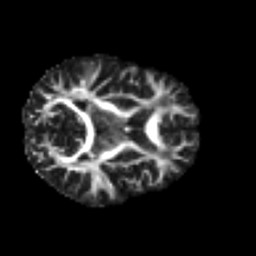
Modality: FA
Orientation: axial
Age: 27
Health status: ill
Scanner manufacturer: philips
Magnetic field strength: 3 T
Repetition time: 9 s
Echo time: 0.127 s